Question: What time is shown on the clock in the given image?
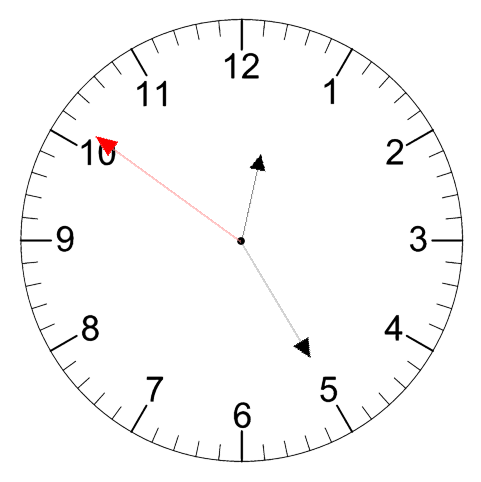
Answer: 12:24:51